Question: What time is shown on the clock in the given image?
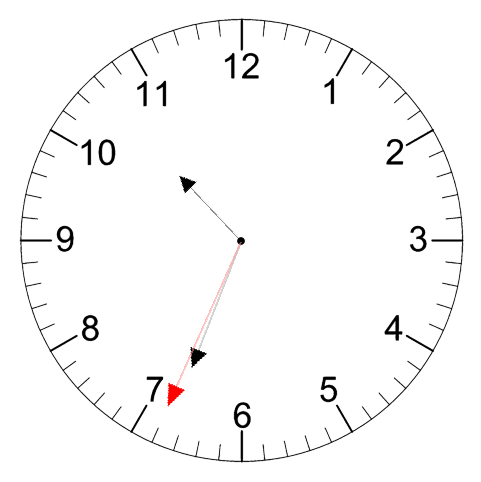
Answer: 10:33:34